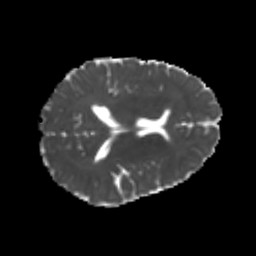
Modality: MD
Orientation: axial
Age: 23
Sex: male
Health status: healthy
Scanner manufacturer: philips
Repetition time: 7.384 s
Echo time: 0.08599 s